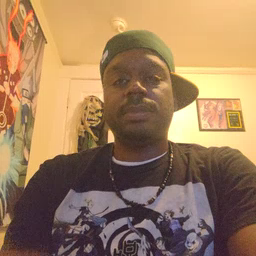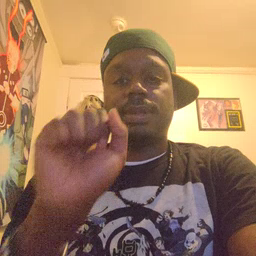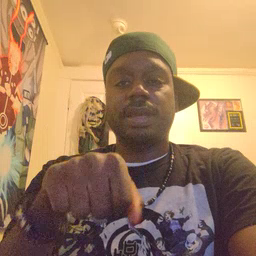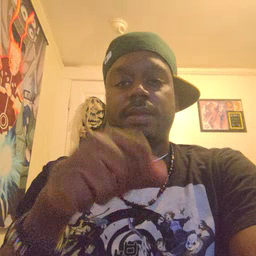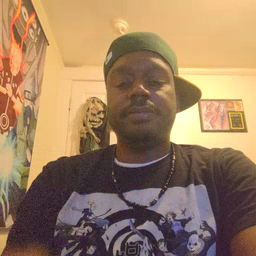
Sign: can